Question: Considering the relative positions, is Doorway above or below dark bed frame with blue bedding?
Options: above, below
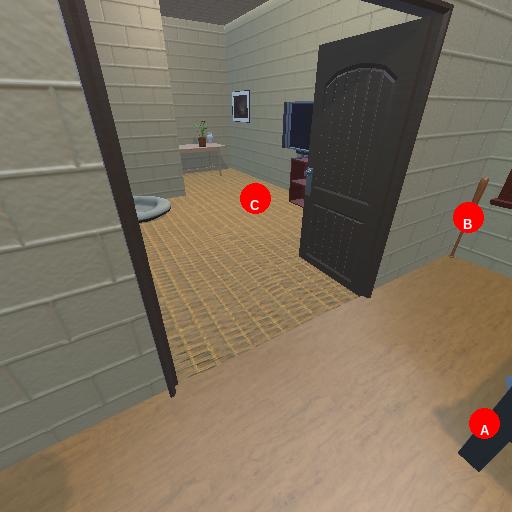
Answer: above